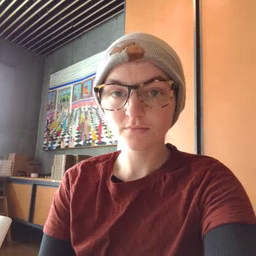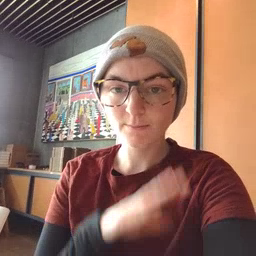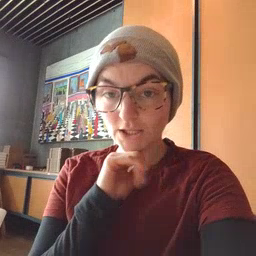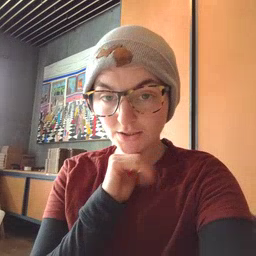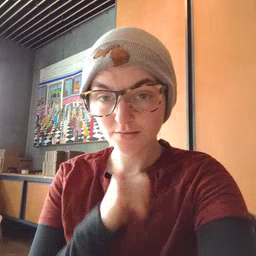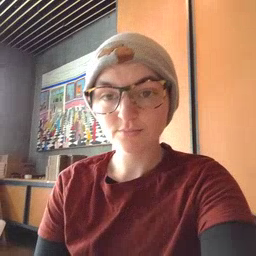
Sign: pig